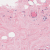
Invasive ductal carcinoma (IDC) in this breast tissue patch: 0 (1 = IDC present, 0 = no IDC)